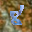
Label: 8